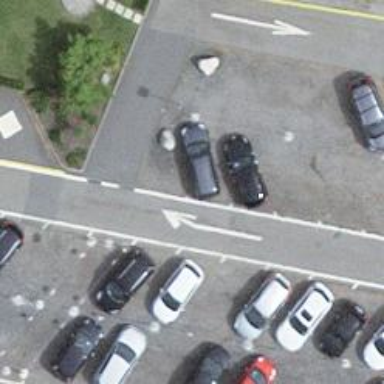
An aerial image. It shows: Road serving as parking aisle.